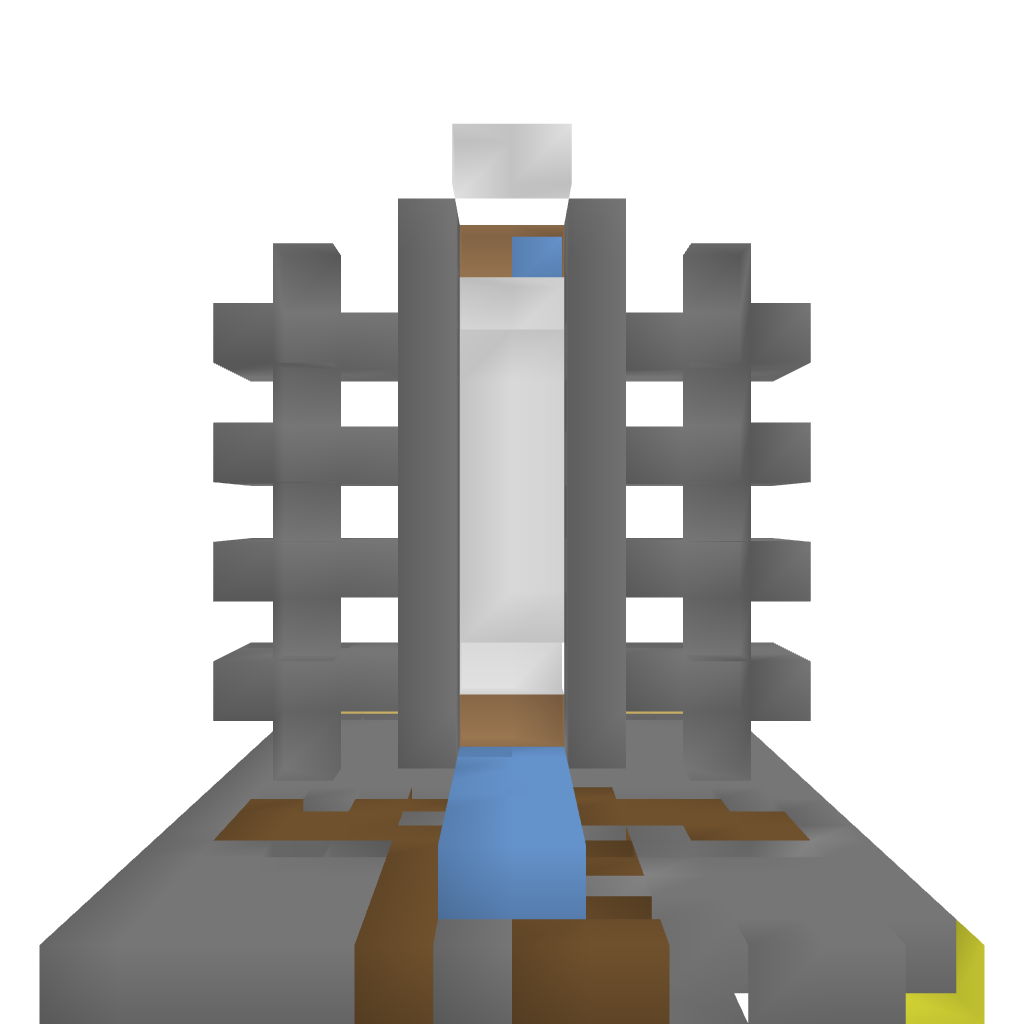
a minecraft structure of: Canal lock bad low quality